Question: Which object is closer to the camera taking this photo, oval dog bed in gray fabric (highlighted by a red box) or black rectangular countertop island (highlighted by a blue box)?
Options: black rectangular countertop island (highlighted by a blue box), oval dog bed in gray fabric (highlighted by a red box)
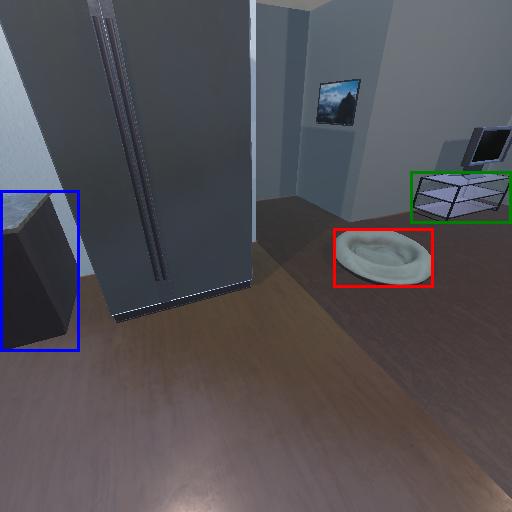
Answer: black rectangular countertop island (highlighted by a blue box)